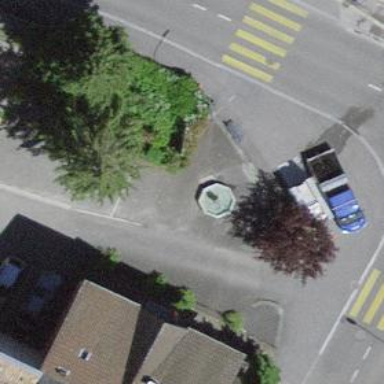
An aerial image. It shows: Fountain.